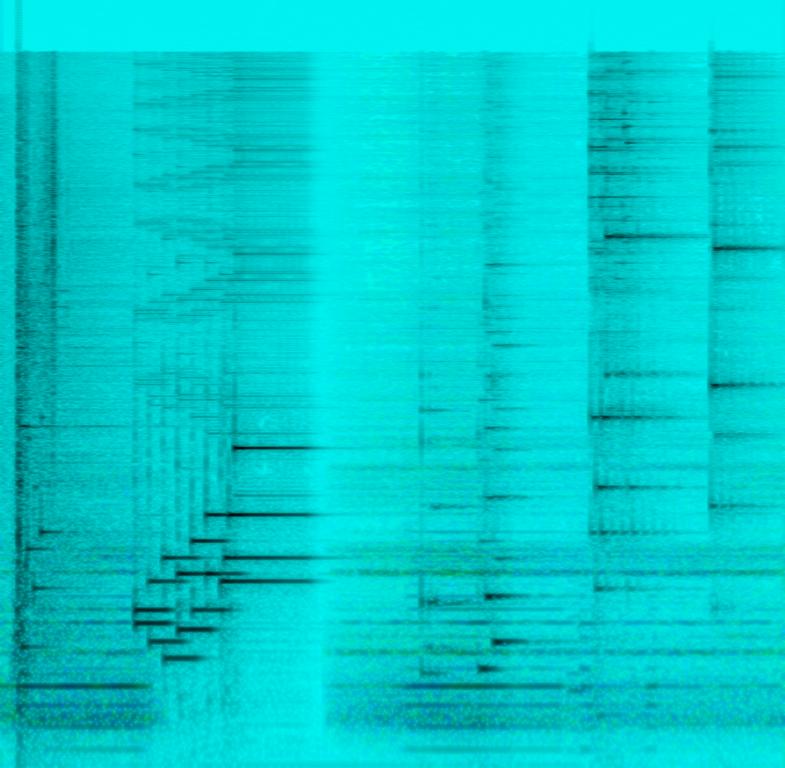
The low quality recording features a sound from a video game that consists of some footsteps sound effects and a wide mellow synth pad progression playing in the background. The synth pad volume ducks every time there is a synth bell melody, followed by synth bell sound effects. Sounds like a game with loud interactive gameplay sounds.